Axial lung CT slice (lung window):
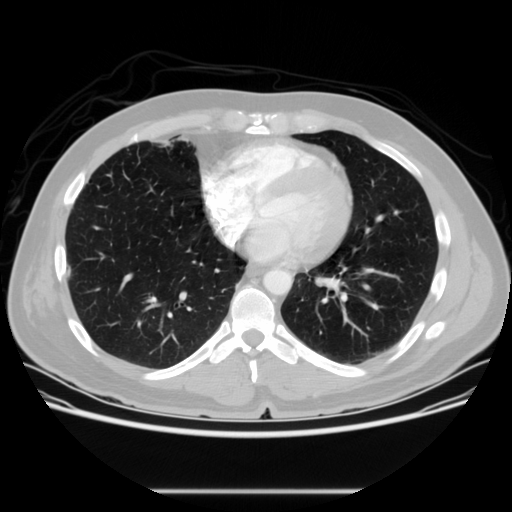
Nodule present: no